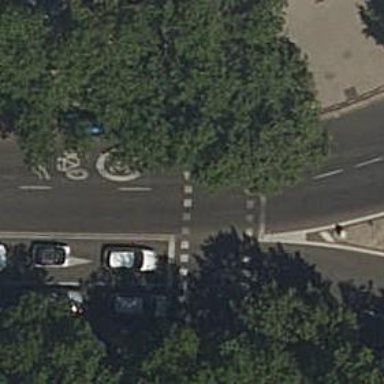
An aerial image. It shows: Road with traffic signals.